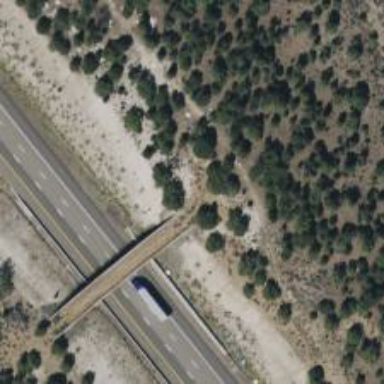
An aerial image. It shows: Wildlife crossing bridge.